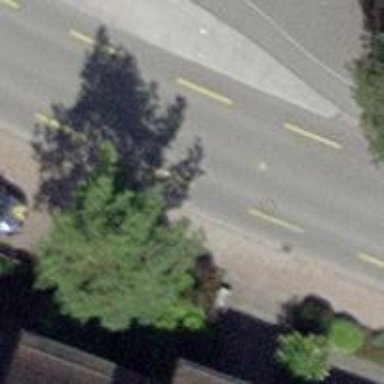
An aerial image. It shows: Uncontrolled and unmarked road crossing.